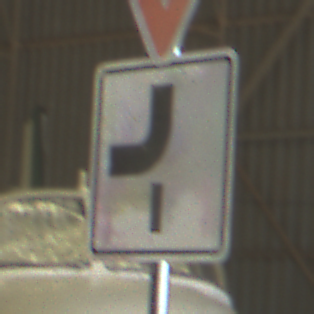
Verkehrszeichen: VerlaufVorfahrtsstrasse7
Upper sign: VorfahrtGewaehren
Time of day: Midday
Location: Indoor (Urban)
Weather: NotSpecified
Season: NotSpecified
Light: Natural